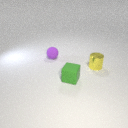
small green rubber cube in front of small purple rubber sphere